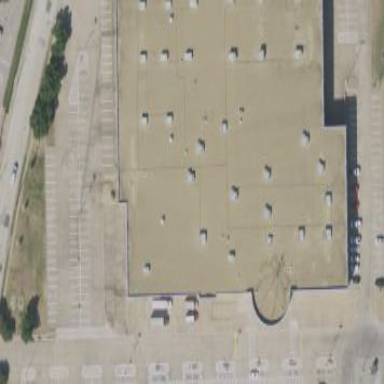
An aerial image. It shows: Retail building.